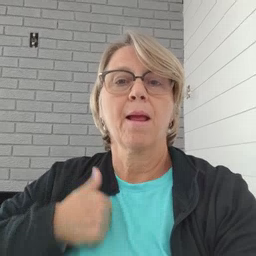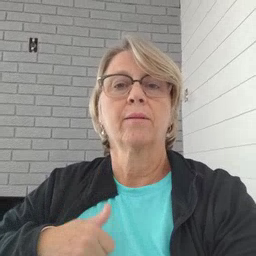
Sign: bath